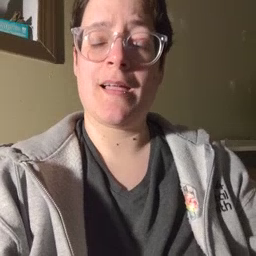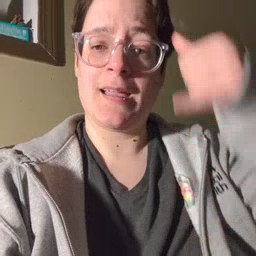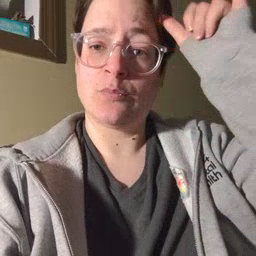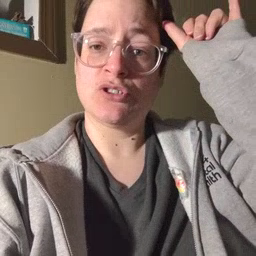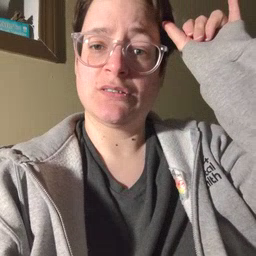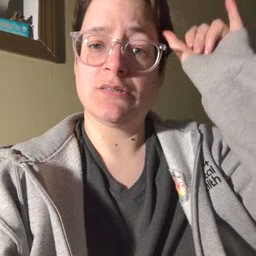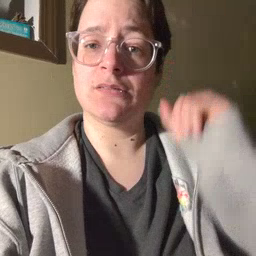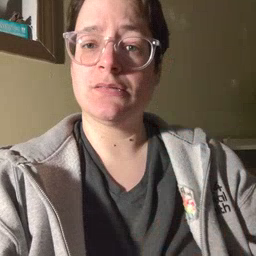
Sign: cow